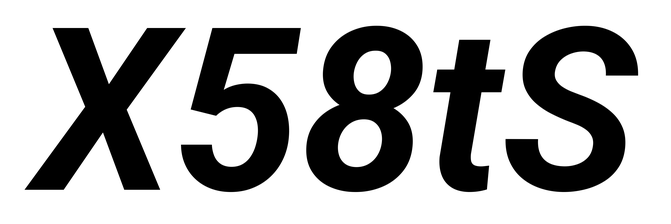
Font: Roboto-Italic_Bold_Italic